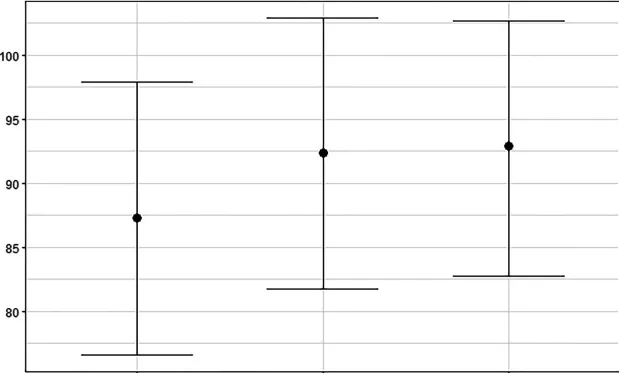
Median estimates and 95% credible intervals for intelligibility by treatment phase.
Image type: chart (chart)